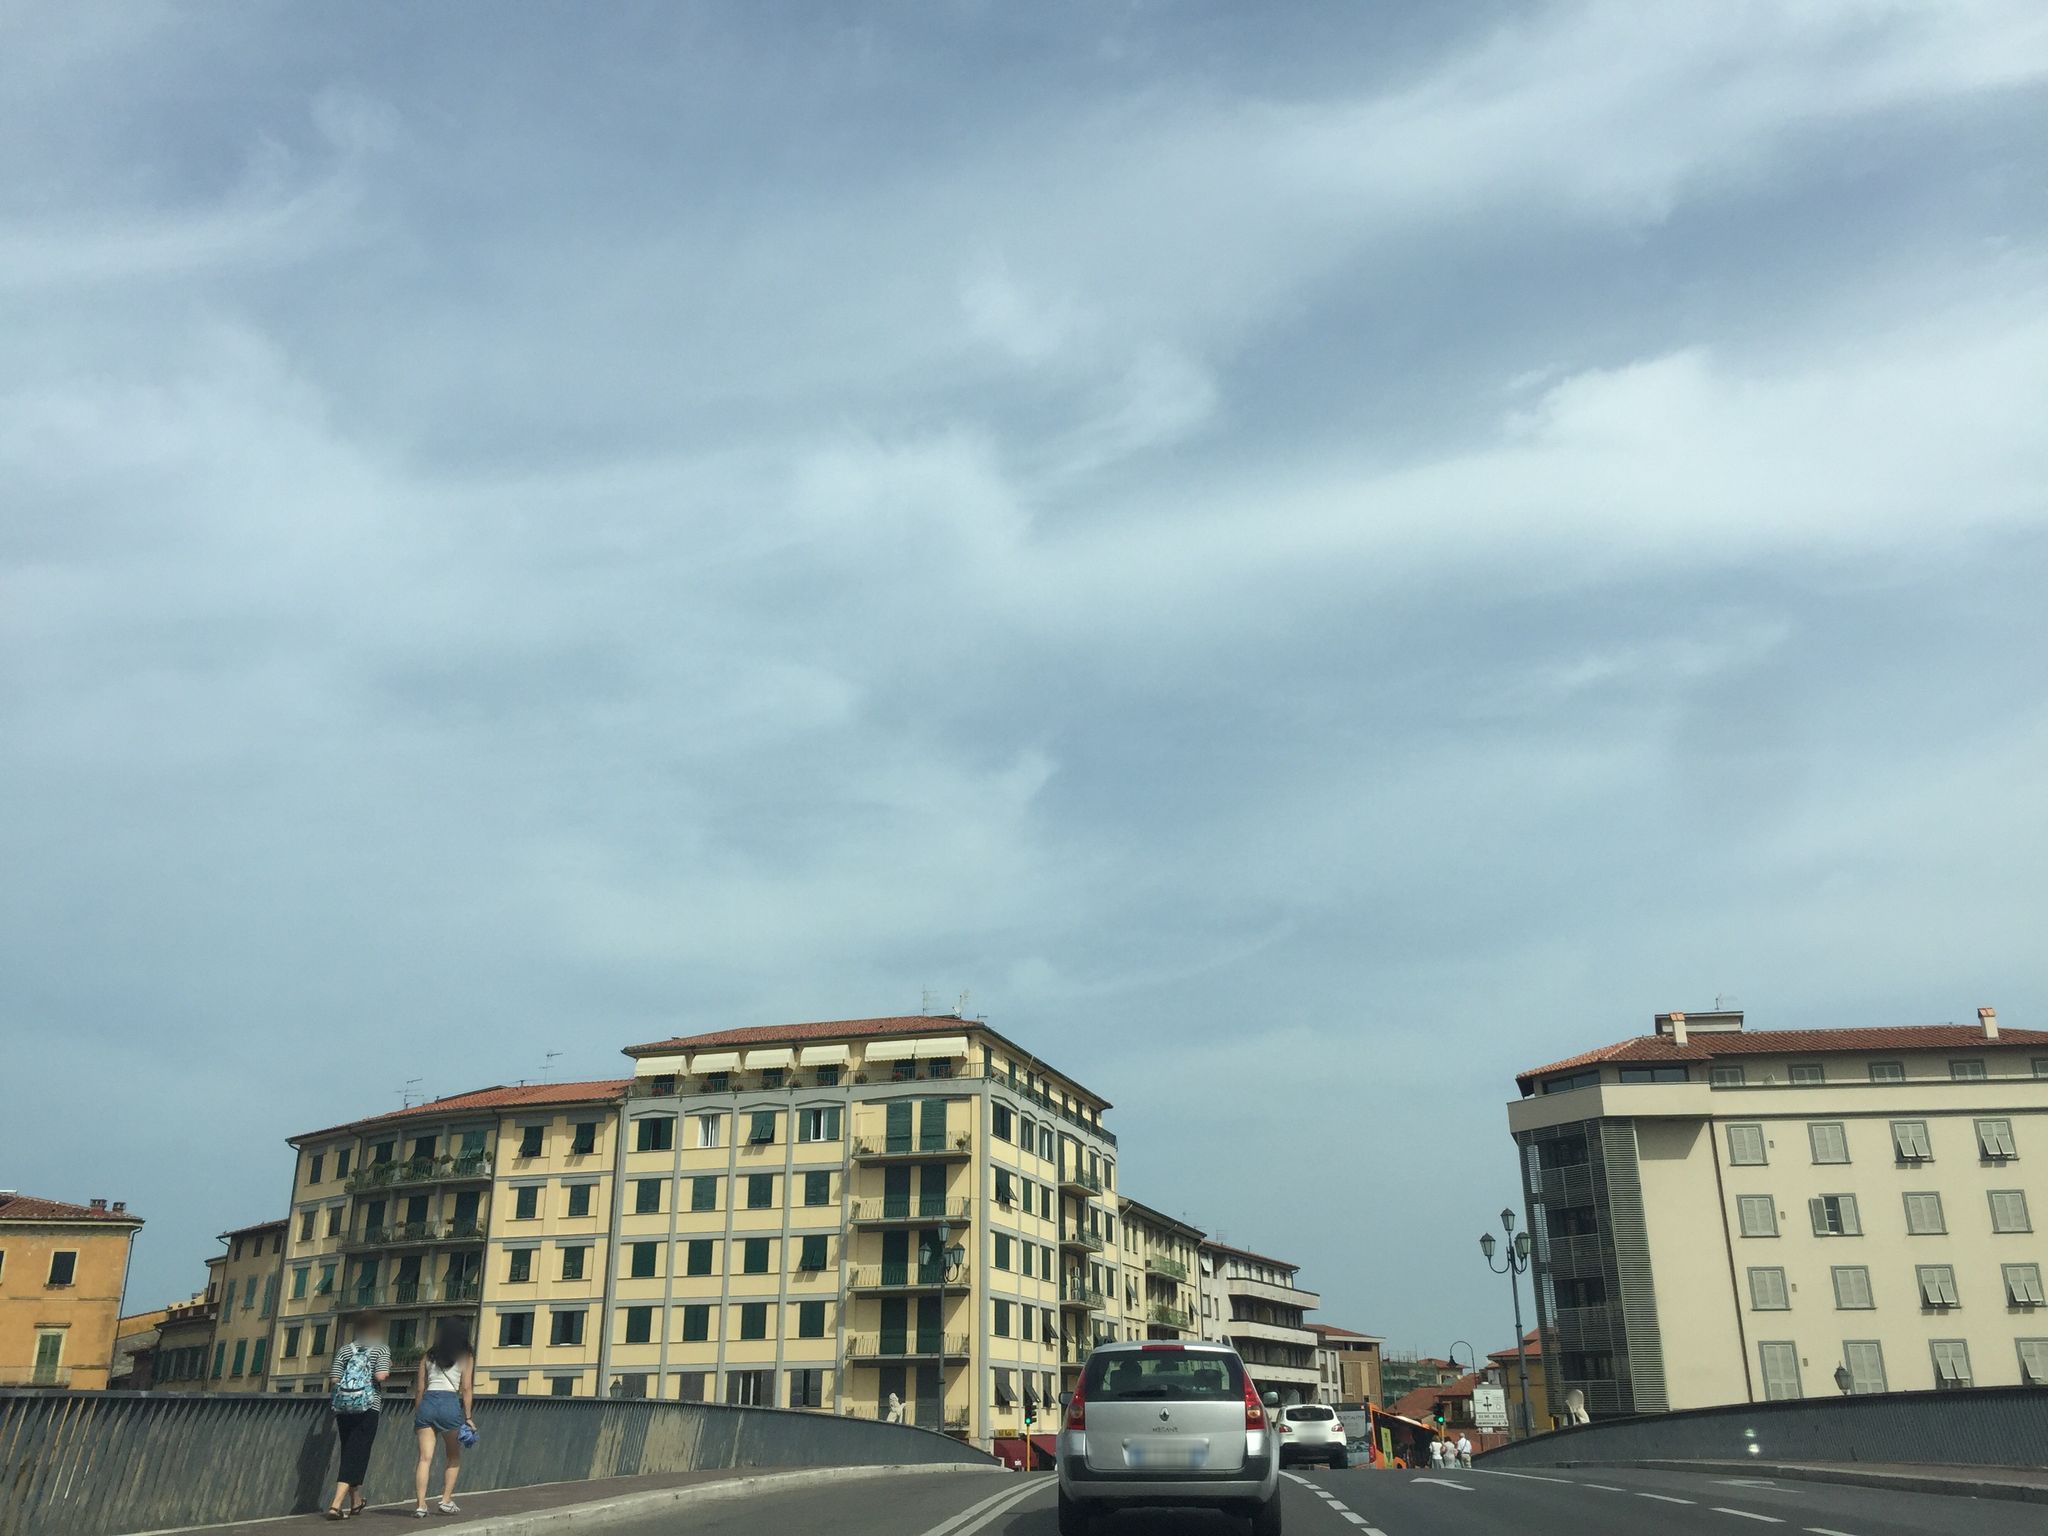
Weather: cloudy
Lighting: day
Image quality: good
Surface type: driving surface
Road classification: tertiary
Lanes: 4
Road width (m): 14.0
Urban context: dense urban cluster
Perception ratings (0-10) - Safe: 1.58, Lively: 4.6, Beautiful: 4.19, Boring: 2.84, Depressing: 8.08, Wealthy: 5.59